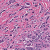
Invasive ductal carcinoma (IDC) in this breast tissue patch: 0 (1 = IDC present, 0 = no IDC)